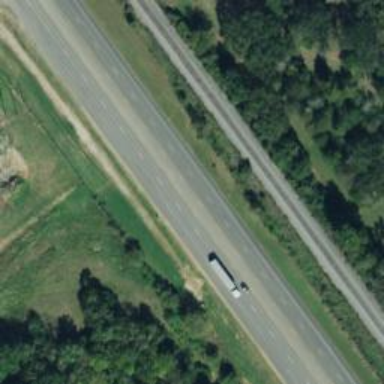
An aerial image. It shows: Trunk highway.